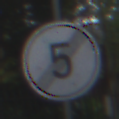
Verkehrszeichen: EndeGeschwindigkeit5
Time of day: MorningAfternoon
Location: Outdoor (Urban)
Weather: Overcast
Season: NotSpecified
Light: Natural